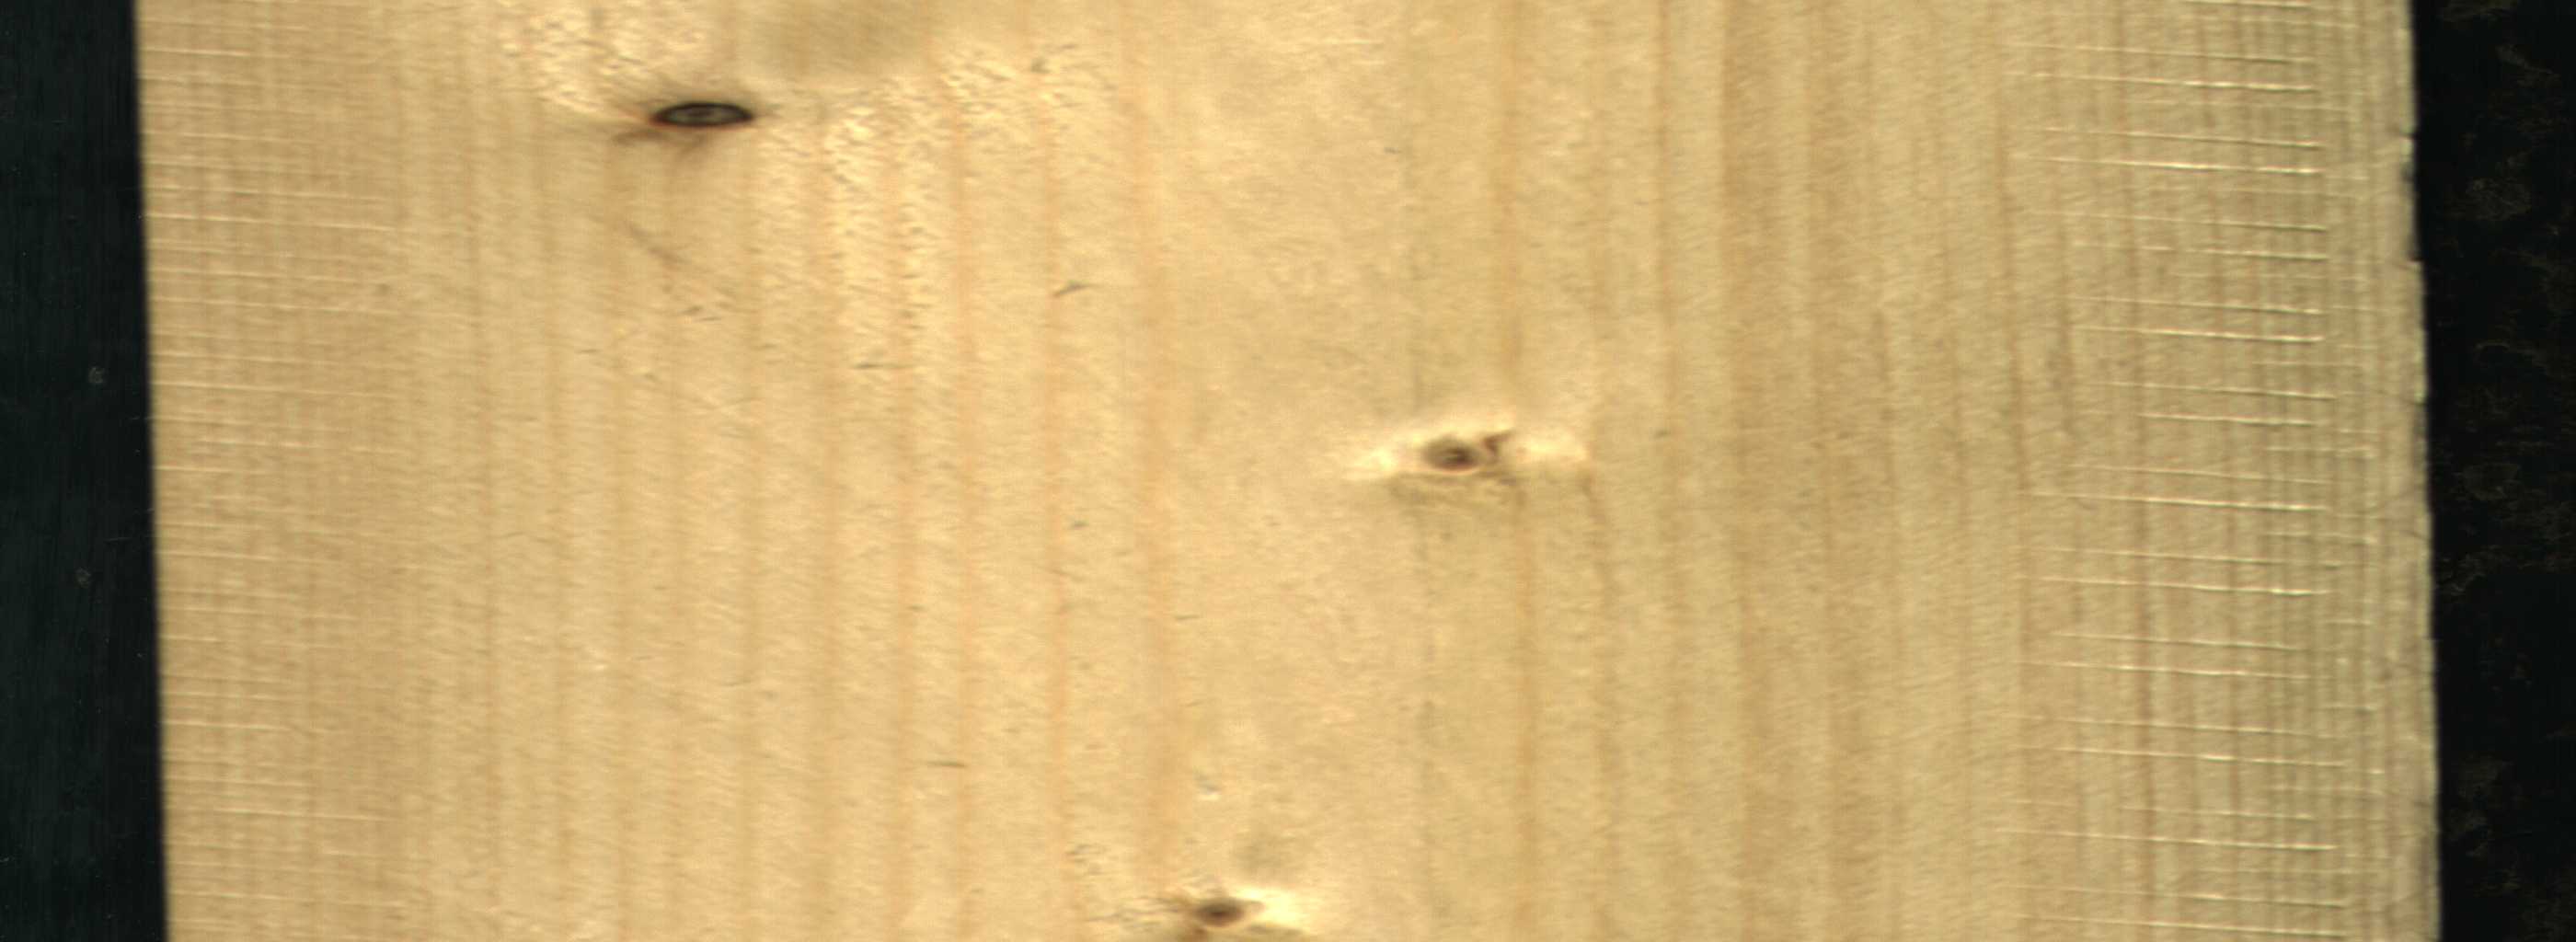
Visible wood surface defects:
Dead_Knot
Live_Knot
Live_Knot